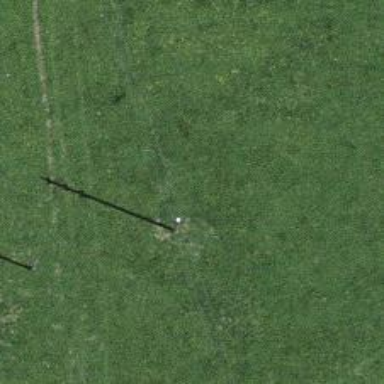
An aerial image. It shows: Minor power line.